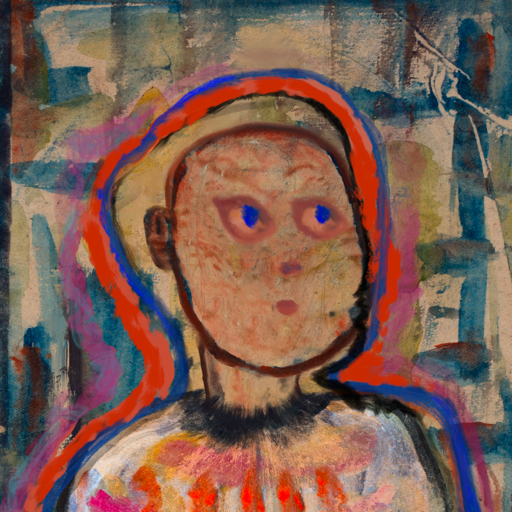
Background: Orphan, Head And Neck Side: Orphan, Face Side: Mother_And_Son_Mother, Bust: Childish, Hair Side: Experience, Head Accessory: Blank, Second Necklace: Blank, Necklace: Blank, Baby: Blank